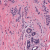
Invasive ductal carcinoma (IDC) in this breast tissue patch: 1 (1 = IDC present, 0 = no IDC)